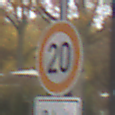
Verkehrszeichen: Geschwindigkeit20
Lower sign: Entfernungsangaben2
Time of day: Midday
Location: Outdoor (Urban)
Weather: Overcast
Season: NotSpecified
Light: Natural